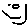
Label: smiley face